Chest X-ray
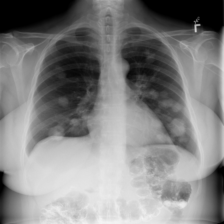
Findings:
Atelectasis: negative
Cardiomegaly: negative
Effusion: negative
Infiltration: negative
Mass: negative
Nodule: negative
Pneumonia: negative
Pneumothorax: negative
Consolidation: negative
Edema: negative
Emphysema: negative
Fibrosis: negative
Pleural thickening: negative
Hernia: negative